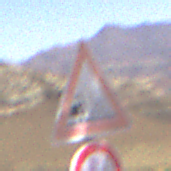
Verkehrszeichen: SplittSchotter
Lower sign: VerbotUeberholenEinspurigeFahrzeuge
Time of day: Midday
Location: Outdoor (Nature)
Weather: Clear
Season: NotSpecified
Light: Natural